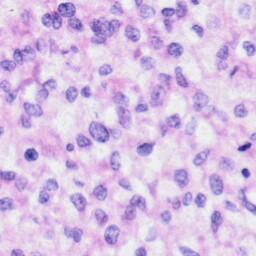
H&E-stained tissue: Liver